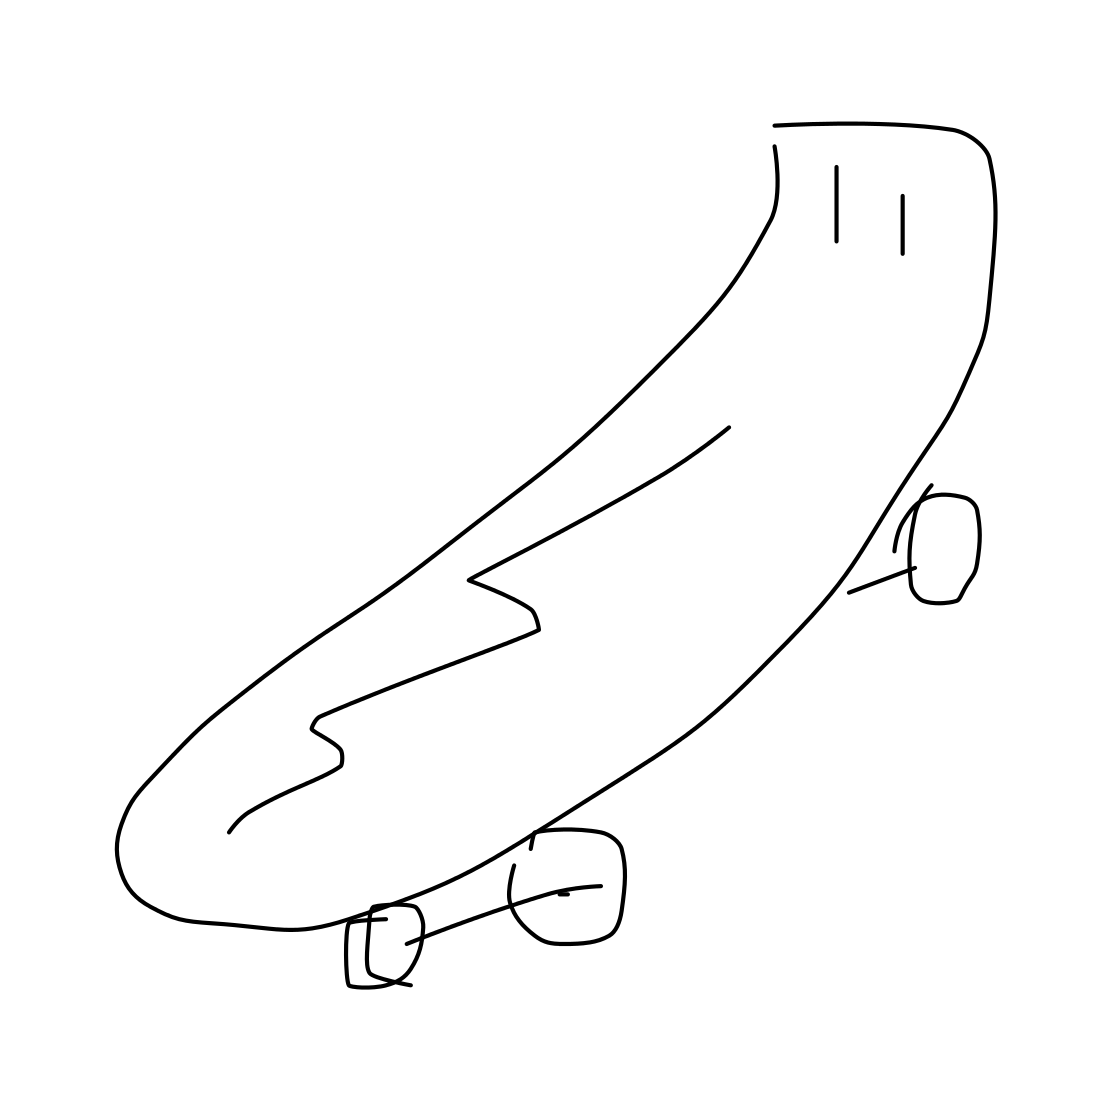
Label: skateboard